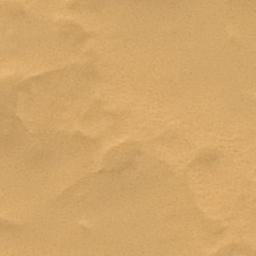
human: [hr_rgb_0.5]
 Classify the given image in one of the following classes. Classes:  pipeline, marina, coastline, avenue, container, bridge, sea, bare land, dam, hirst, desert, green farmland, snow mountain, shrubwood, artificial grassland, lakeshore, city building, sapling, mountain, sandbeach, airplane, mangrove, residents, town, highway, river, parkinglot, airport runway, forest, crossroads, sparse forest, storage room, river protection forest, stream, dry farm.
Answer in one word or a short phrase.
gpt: desert